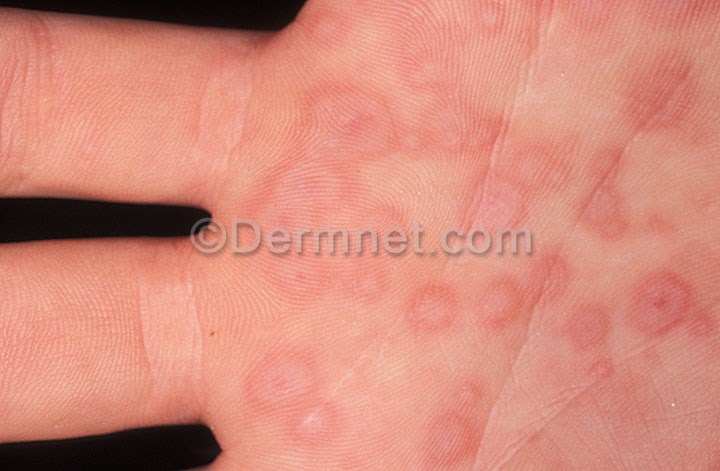
Disease: Vasculitis Photos